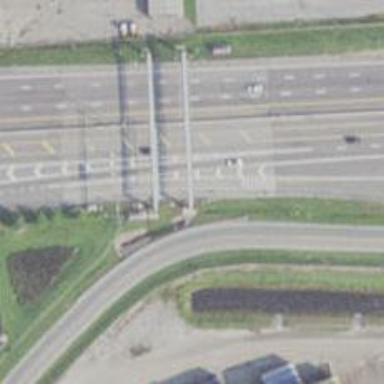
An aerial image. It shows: Toll gantry on the road.